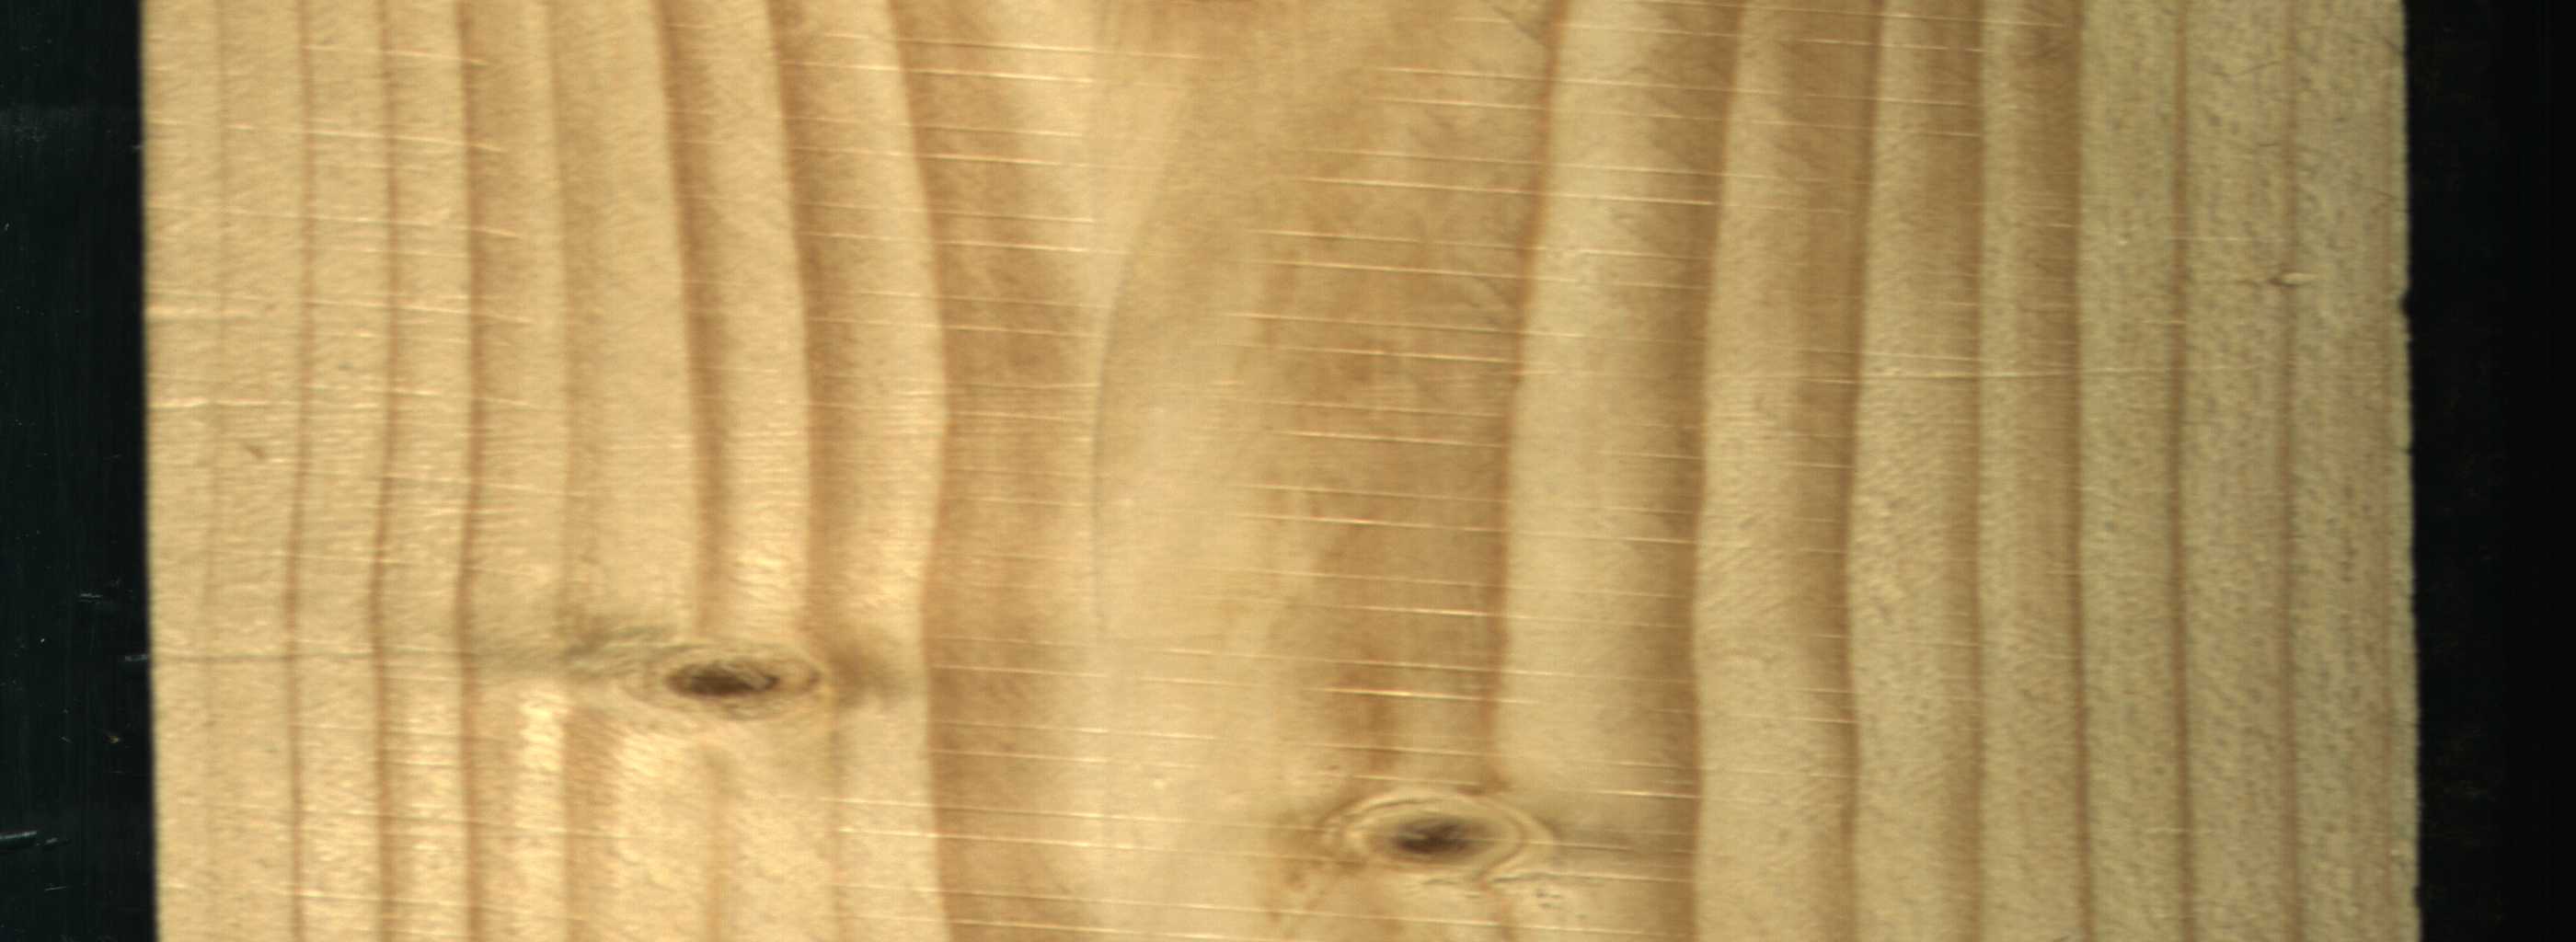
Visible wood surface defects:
Live_Knot
Live_Knot